Question: Given a non-square image, I'd like to scale this to fit a 200px x 200px box:
- - - - - -
Stated with an image:

Is it possible?
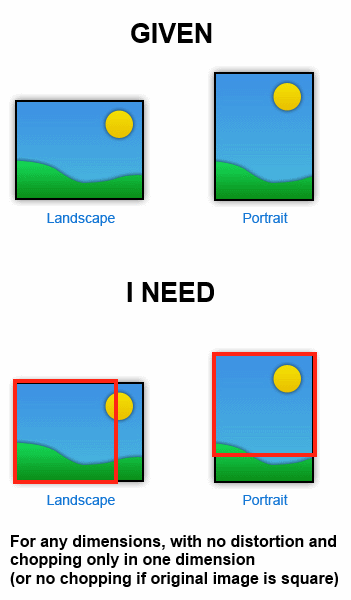
Answer: Here is a html/css only solution that does everything you need, including scaling downward.
'''
<div class='square-image'></div>
.square-image {
width: 200px;
height: 200px;
overflow: hidden;
background-size: cover;
background-image: url(your/image.jpg);
}
'''
The only (minor) downside is that you have to use a background image instead of a img tag. To do this easily (thanks to RobVious) you can just apply the background image inline. So your html might look like this:
'''
<div style="background-image: url(your/image1.jpg)" class="square-image"></div>
<div style="background-image: url(your/image2.jpg)" class="square-image"></div>
'''